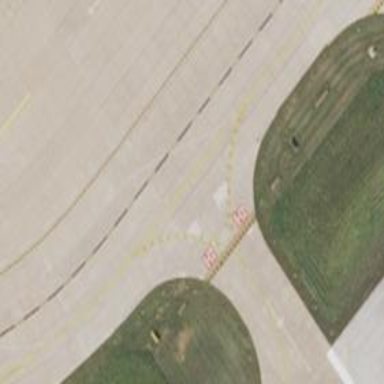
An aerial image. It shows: Image of taxiway at airport.